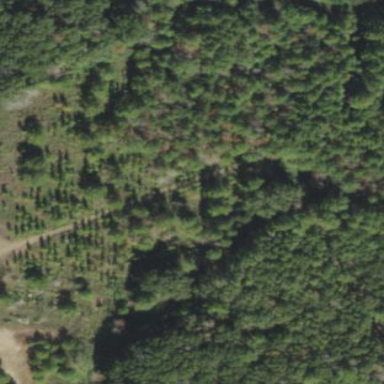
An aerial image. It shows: Needle-leaved woodland.